Chest X-ray:
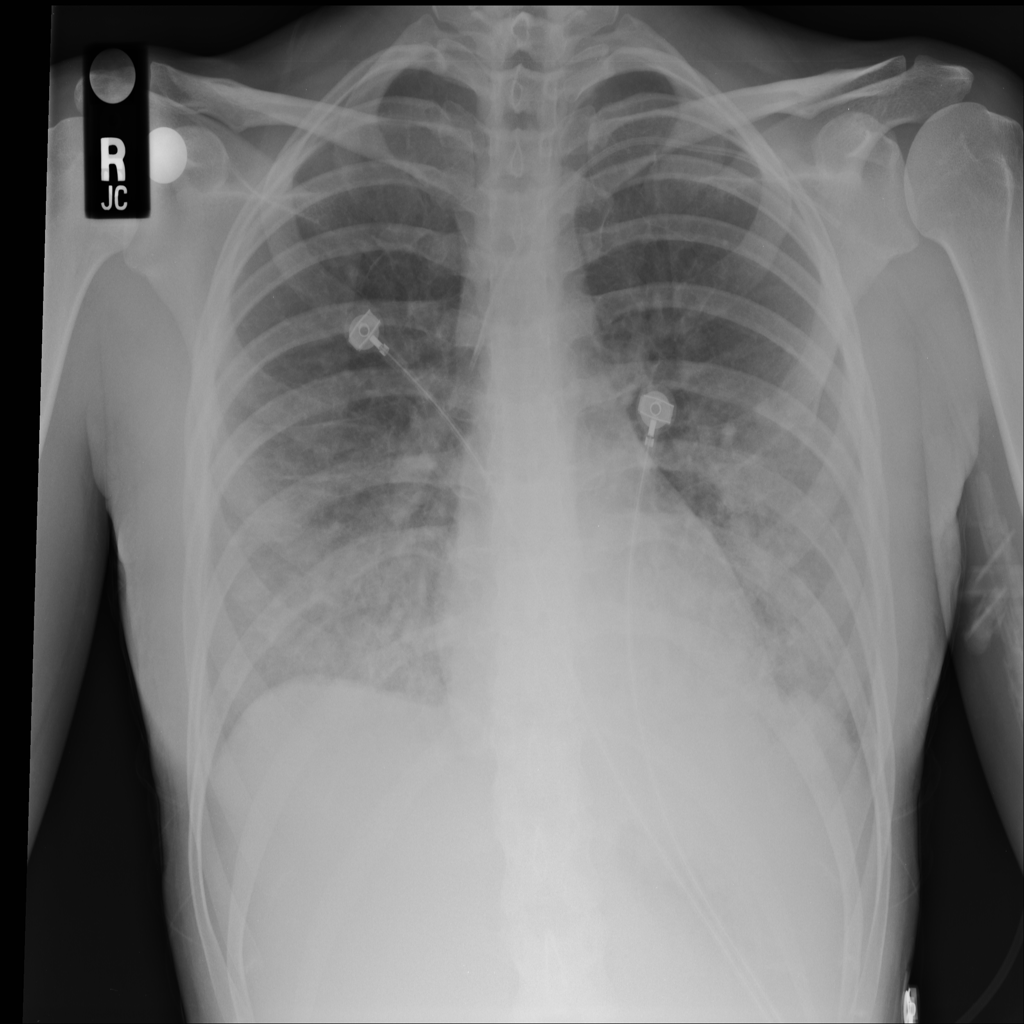
Findings: Effusion, Diffuse Nodule, Consolidation
No abnormal finding: no